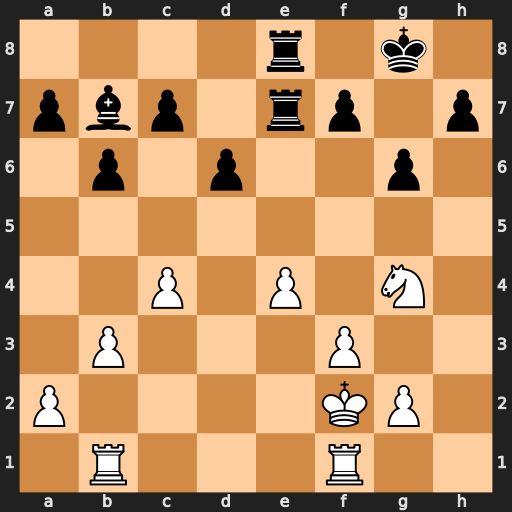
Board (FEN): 4r1k1/pbp1rp1p/1p1p2p1/8/2P1P1N1/1P3P2/P4KP1/1R3R2
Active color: w
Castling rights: -
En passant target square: -
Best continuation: Nf6+ Kg7 Nxe8+